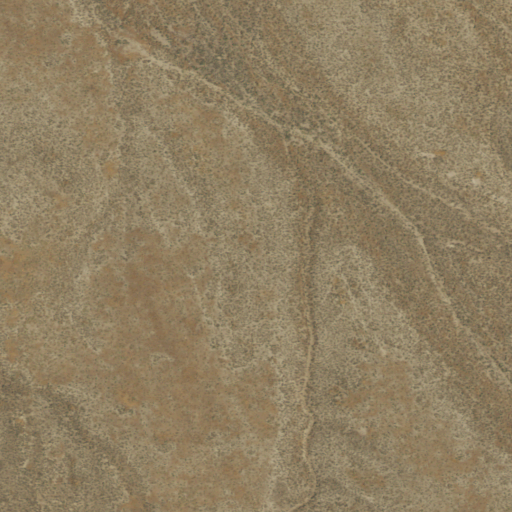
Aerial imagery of valley in Nevada named Lone Canyon containing only shrub